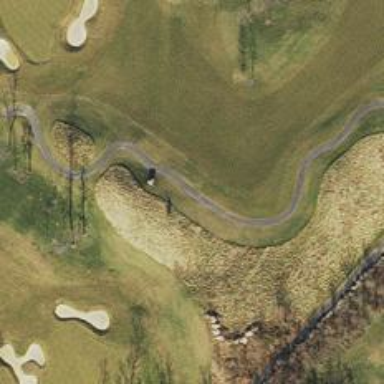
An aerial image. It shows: Service road used as golf cart path.